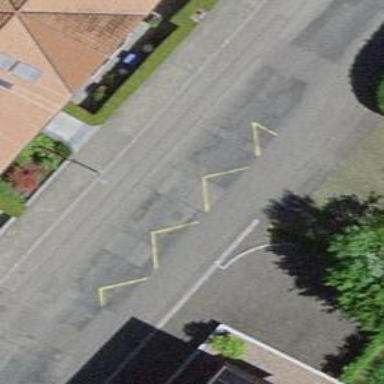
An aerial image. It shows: Bus stop with stop position for public transport.